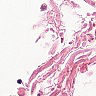
Metastatic tissue present: no